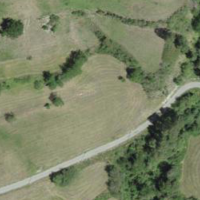
EUNIS habitat code: 24
Species observed at this site:
Stachys recta
Rhamnus cathartica
Prunus padus
Polygala vulgaris
Saponaria ocymoides
Ranunculus bulbosus
Vincetoxicum hirundinaria
Seseli libanotis
Euphorbia cyparissias